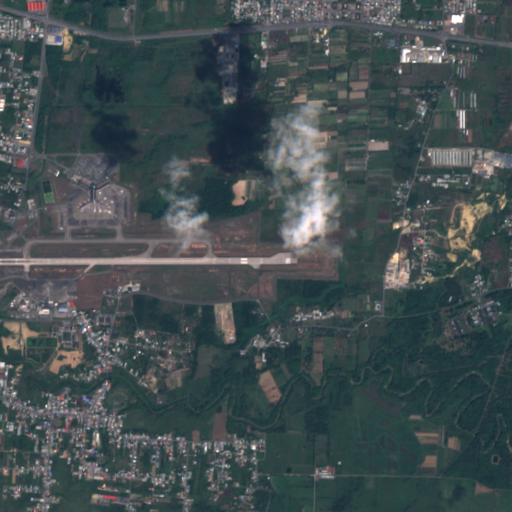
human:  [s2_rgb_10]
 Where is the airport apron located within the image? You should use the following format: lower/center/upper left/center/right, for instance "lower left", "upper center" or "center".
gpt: The airport apron is located in the center left of the image.
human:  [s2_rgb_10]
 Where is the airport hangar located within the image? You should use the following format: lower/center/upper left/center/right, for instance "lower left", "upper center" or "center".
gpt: The airport hangar is located in the center left of the image.
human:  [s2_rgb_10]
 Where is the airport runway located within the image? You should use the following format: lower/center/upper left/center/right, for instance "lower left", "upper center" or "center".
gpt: The airport runway is located in the center left of the image.
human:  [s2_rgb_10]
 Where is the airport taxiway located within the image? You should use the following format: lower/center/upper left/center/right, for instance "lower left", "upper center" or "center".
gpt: The airport taxiway is located in the center left of the image.
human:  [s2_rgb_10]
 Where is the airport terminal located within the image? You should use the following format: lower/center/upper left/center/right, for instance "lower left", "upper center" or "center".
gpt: The airport terminal is located in the center left of the image.
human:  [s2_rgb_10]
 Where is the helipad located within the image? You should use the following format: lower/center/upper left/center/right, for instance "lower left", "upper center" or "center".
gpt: The helipad is located in the center left of the image.
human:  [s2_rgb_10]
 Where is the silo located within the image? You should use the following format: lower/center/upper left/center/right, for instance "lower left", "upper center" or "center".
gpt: The silo is located in the center left of the image.
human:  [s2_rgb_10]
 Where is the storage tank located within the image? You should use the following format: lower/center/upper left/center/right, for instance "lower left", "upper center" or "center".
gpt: The storage tank is located in the lower center of the image.
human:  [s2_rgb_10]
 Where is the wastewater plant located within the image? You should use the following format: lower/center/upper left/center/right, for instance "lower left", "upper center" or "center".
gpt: The wastewater plant is located in the center left of the image.
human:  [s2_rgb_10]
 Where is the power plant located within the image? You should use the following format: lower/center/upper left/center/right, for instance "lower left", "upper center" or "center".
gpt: There is no power plant in the image.